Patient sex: M
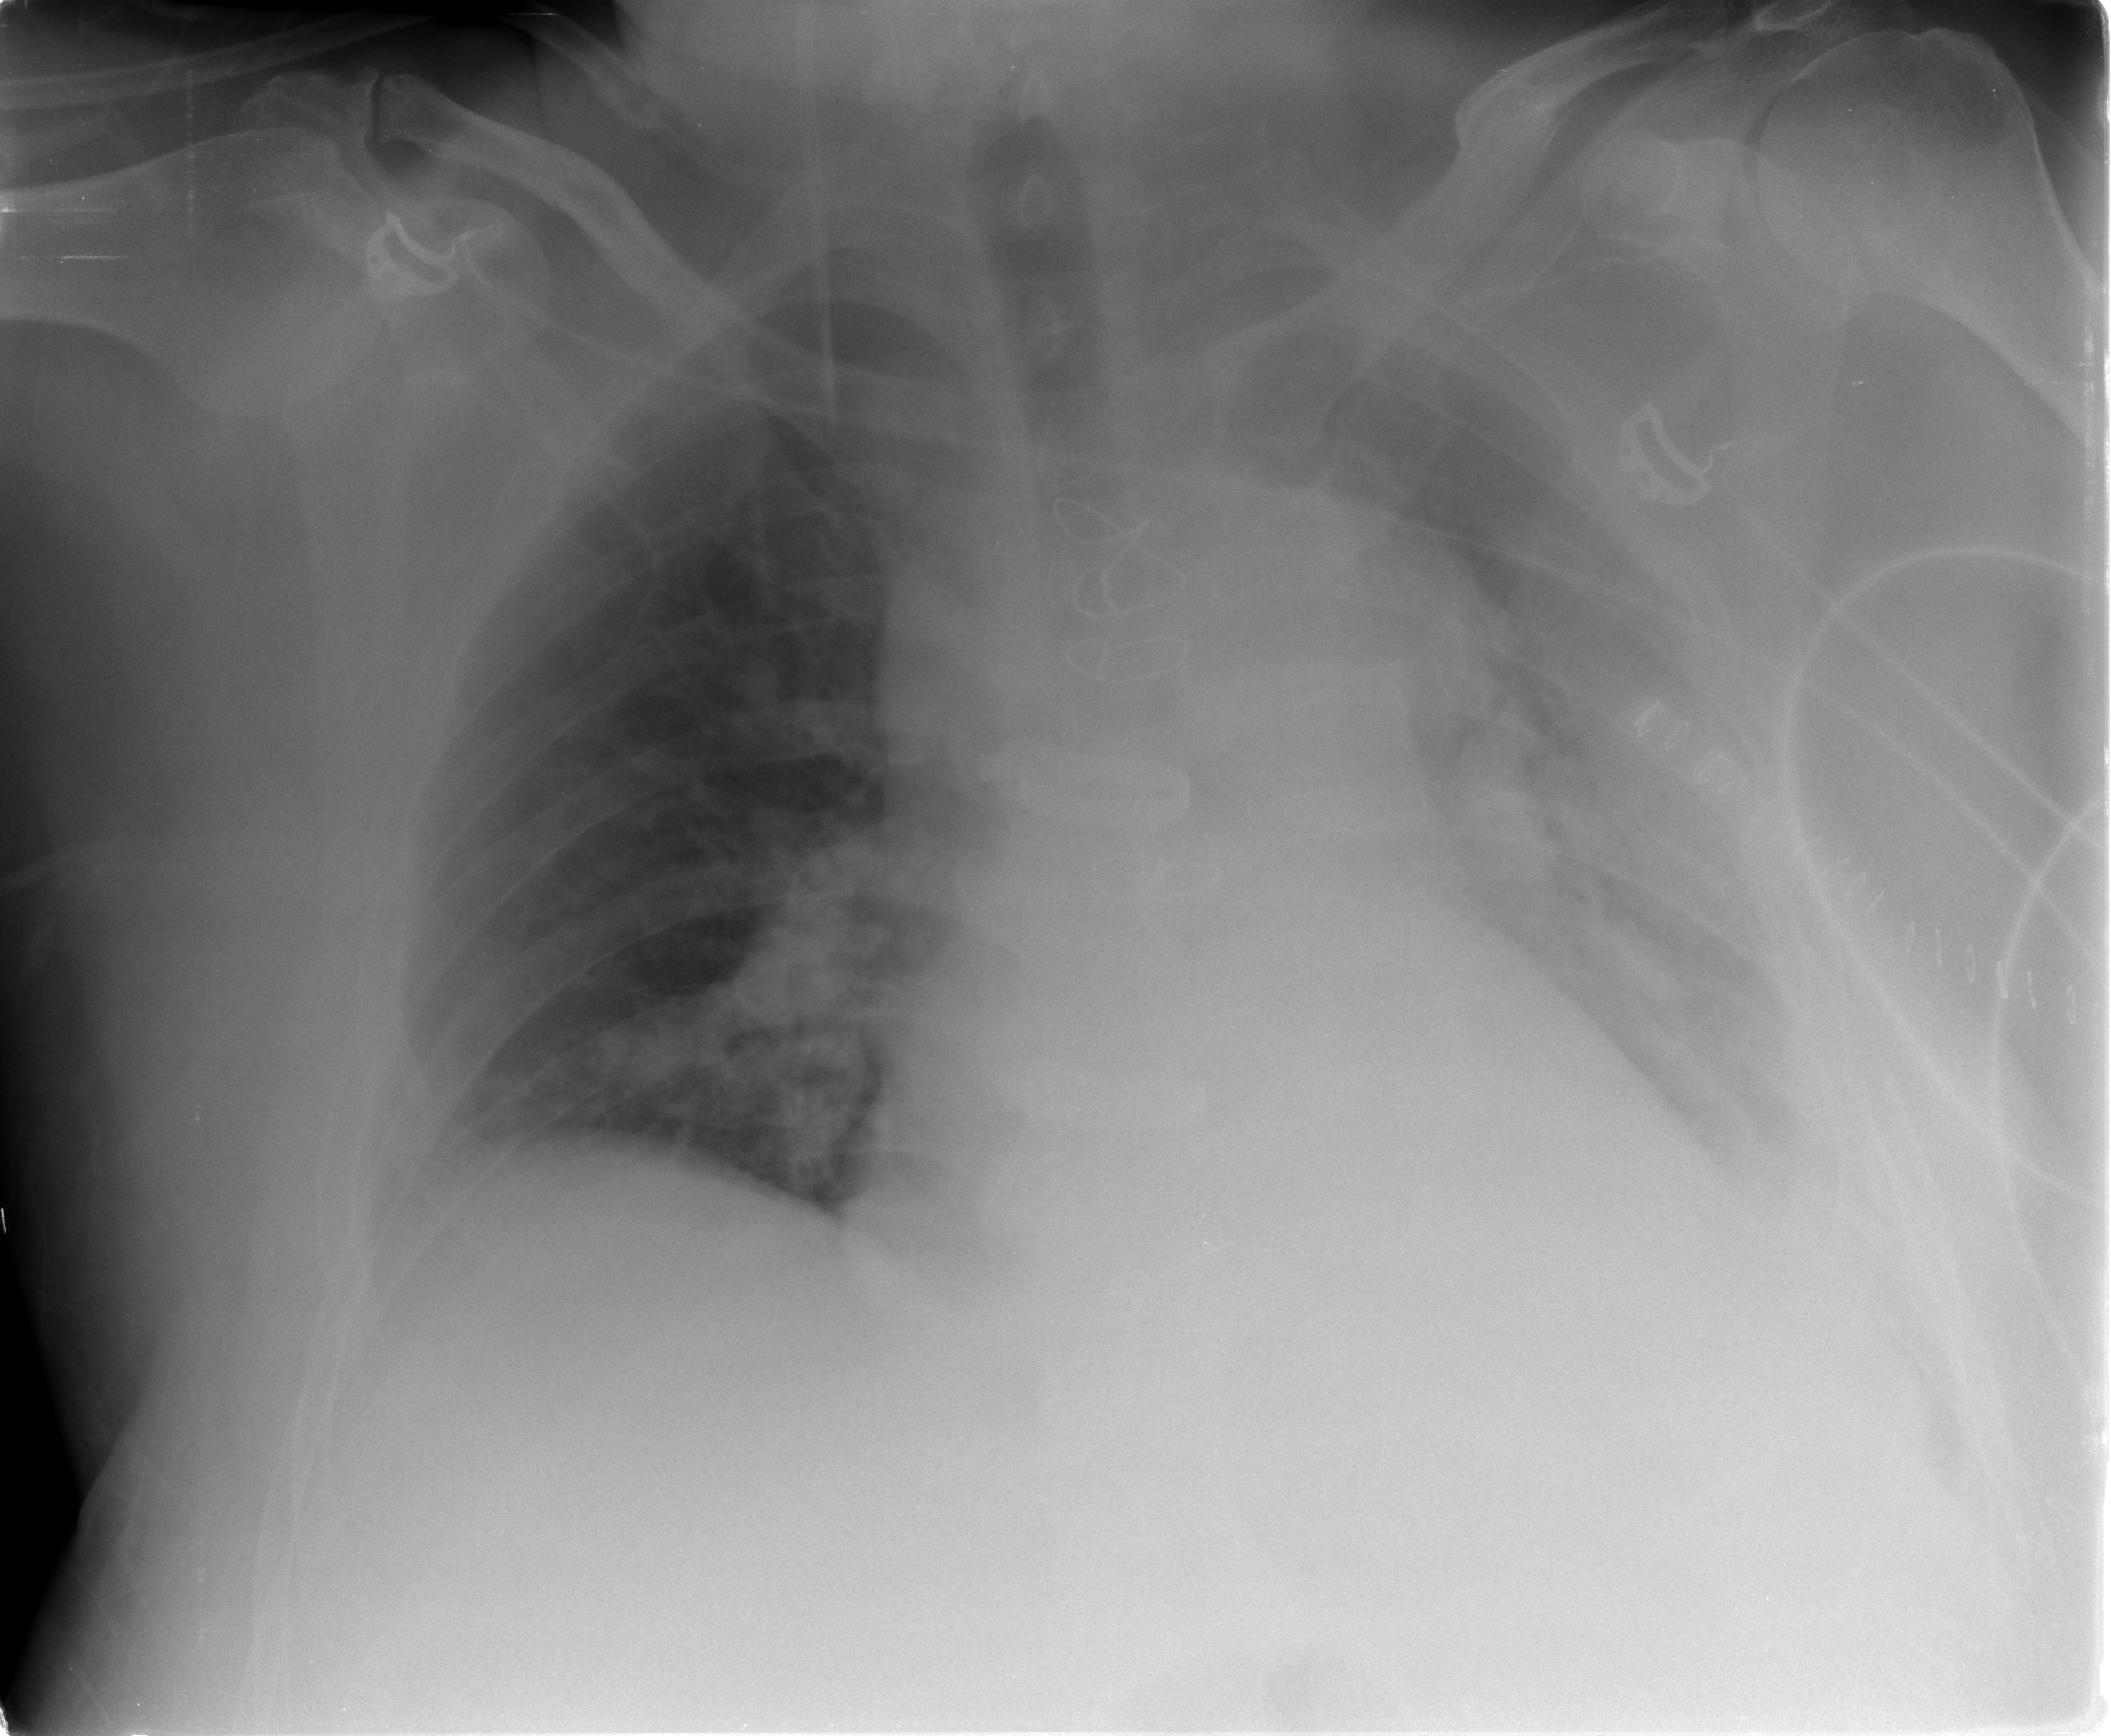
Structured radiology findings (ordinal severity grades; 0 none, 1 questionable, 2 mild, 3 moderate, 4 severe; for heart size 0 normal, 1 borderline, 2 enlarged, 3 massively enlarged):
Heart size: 3
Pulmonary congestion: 2
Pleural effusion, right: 1
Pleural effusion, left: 3
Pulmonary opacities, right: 0
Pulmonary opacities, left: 2
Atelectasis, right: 2
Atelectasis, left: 4